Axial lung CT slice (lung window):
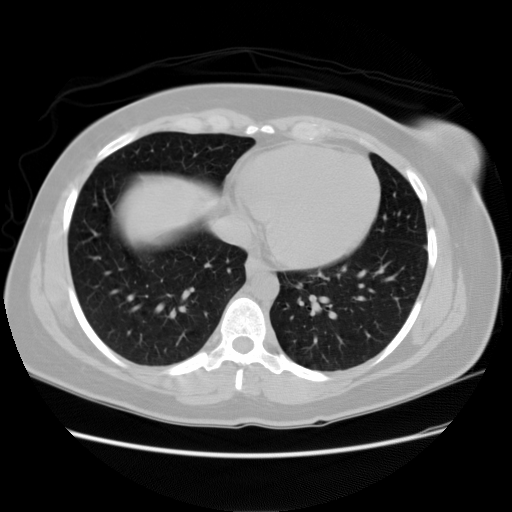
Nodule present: no